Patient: sex F, age 68
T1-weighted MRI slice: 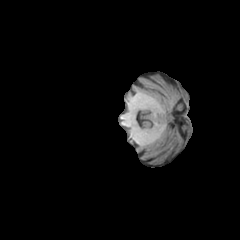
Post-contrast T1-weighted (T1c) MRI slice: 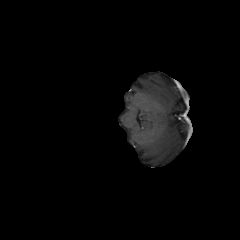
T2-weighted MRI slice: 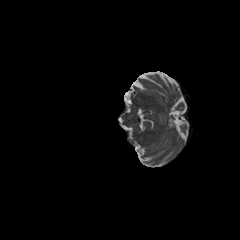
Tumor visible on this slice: no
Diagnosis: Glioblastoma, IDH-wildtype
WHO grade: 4